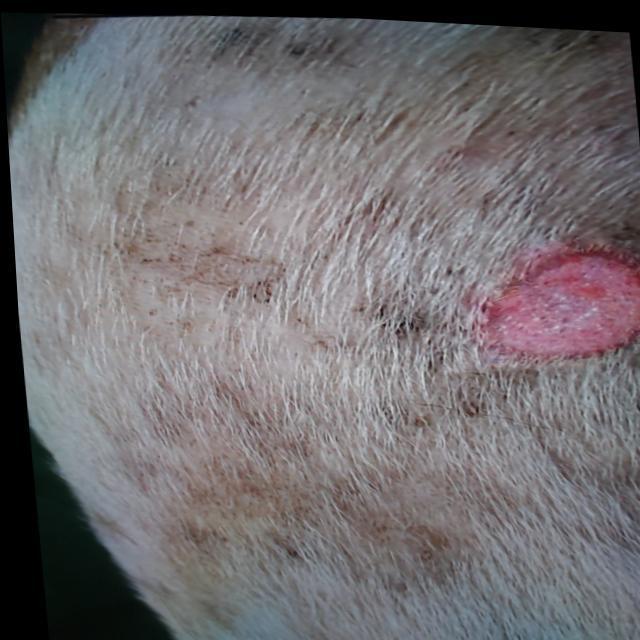
Canine ringworm (Dermatophytosis) — fungal infection caused by Microsporum or Trichophyton. Presents with circular alopecia, scaling, crusting, and broken hairs.